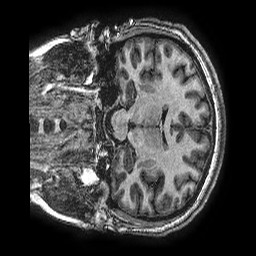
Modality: T1w
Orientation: coronal
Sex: female
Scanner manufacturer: ge
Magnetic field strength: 3 T
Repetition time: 0.00766 s
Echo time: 0.003476 s